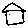
Label: house